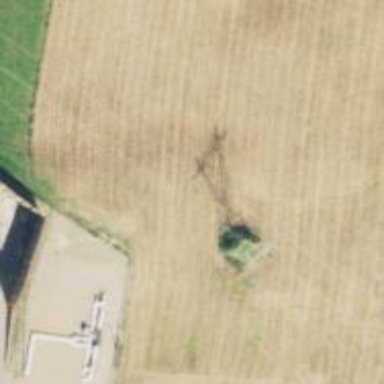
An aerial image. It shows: Lattice structure tower used for power distribution.